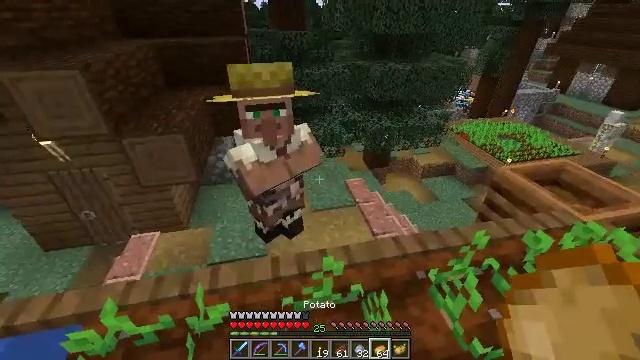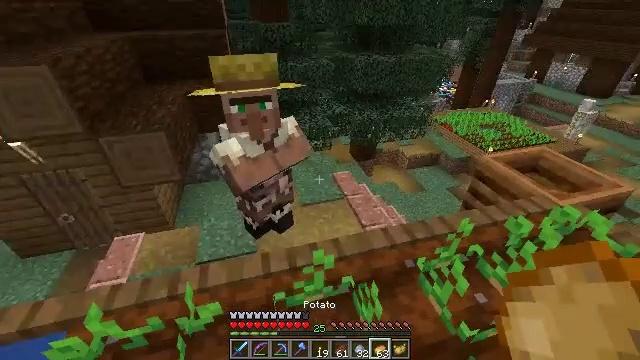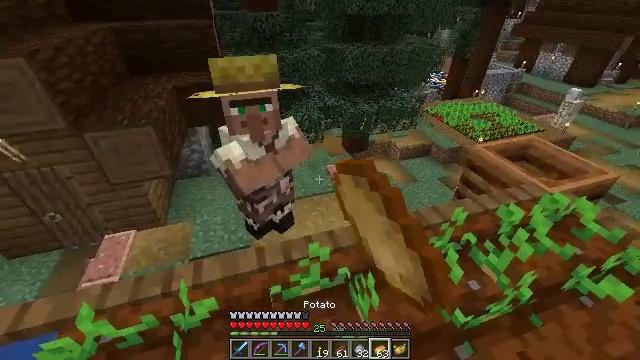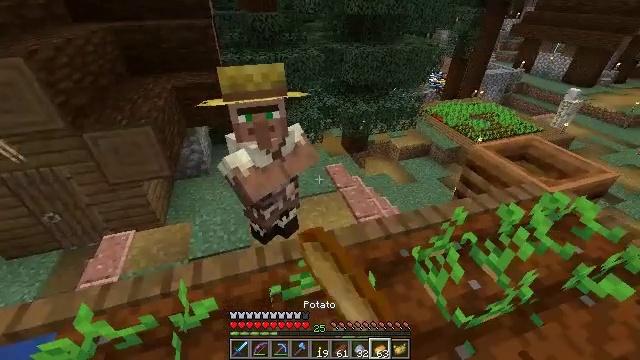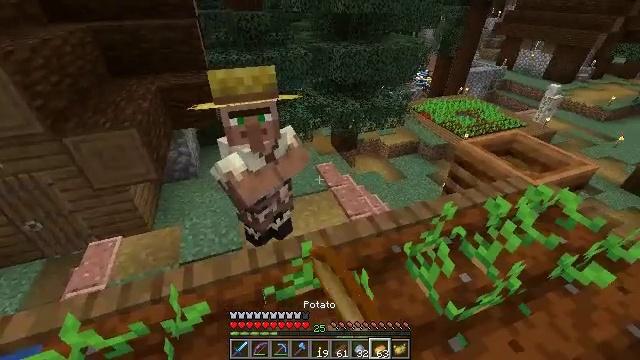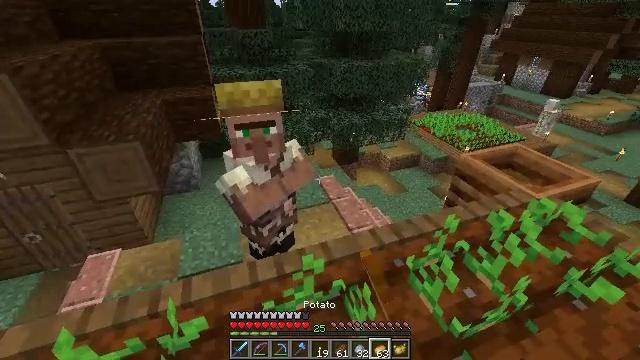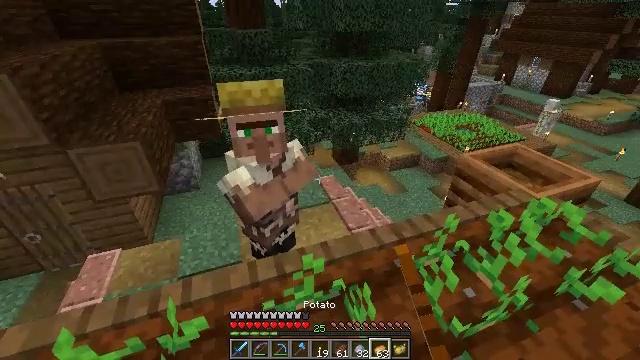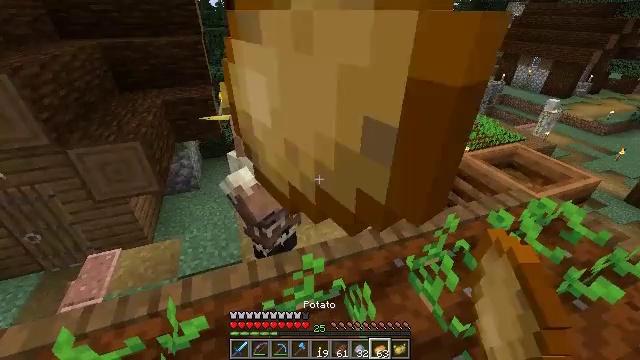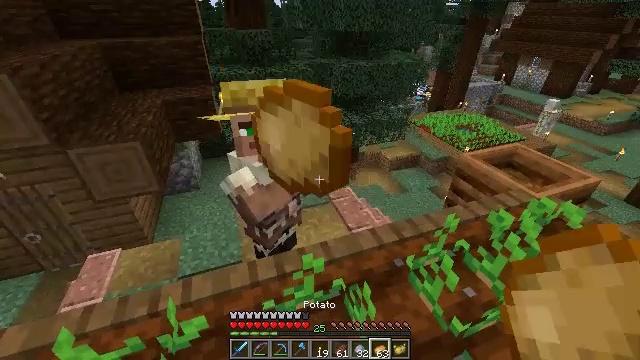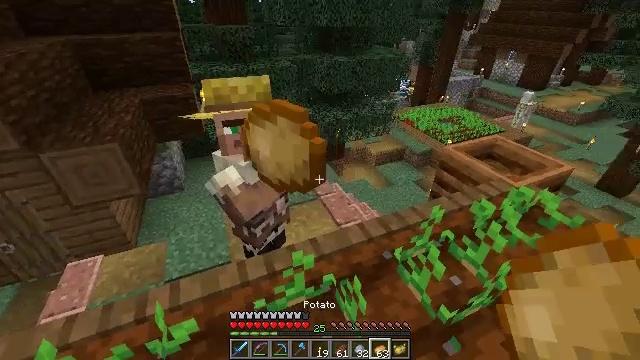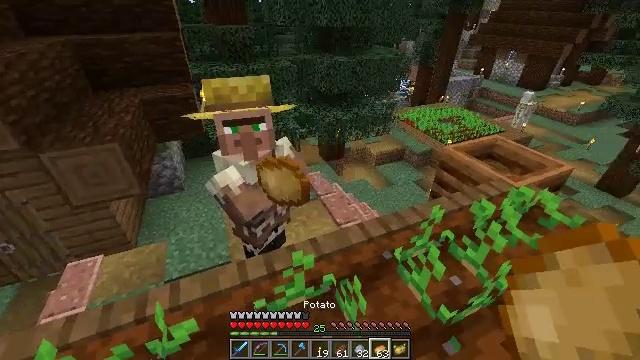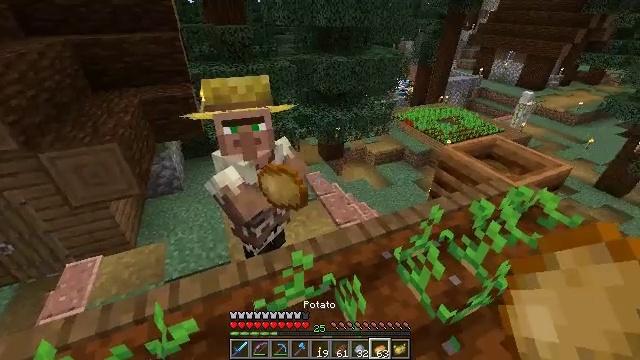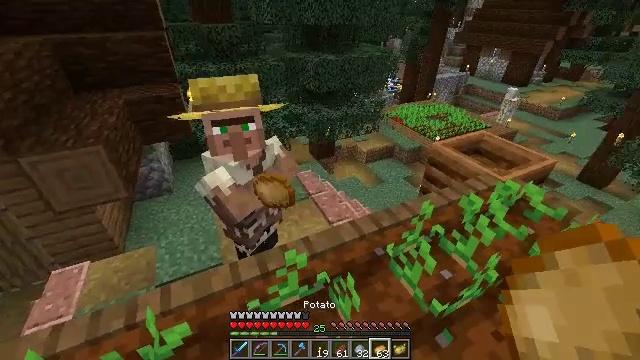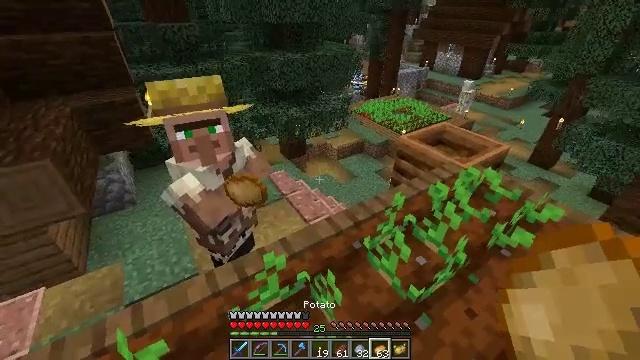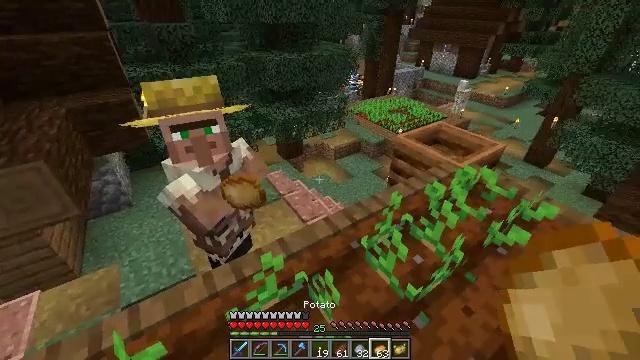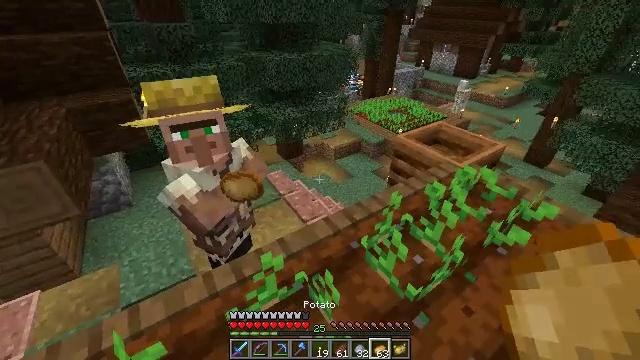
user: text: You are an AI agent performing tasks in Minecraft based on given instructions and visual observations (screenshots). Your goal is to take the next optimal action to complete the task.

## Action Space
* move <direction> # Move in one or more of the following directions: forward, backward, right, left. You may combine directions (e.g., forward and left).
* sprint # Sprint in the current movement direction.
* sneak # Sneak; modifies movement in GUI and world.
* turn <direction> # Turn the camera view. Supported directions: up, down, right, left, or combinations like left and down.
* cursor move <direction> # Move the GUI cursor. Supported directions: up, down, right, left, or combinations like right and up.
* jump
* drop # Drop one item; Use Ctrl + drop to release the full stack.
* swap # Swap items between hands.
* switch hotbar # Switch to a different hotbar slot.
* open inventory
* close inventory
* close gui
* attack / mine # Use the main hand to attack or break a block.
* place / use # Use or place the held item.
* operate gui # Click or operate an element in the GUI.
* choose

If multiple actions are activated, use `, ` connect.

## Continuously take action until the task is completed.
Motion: motion action
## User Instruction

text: Drop a potato.
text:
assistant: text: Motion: turn right and down, drop
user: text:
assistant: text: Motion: turn right and down, drop
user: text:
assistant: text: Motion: drop
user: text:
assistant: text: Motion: turn right, drop
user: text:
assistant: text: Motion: turn up, drop
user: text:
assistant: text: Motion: drop
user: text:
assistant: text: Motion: drop
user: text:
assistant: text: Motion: drop
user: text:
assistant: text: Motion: turn right, drop
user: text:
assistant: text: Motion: drop
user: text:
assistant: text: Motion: drop
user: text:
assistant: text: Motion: turn right, drop
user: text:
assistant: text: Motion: turn right, drop
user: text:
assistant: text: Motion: drop
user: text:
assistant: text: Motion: drop
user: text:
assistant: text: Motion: drop
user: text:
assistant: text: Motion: no_op
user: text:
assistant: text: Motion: no_op
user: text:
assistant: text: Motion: turn left, drop
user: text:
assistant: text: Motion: turn left, drop
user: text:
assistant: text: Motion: drop
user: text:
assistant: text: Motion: drop
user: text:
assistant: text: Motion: drop
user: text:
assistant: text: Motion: no_op
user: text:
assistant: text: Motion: drop
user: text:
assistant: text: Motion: drop
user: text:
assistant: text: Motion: drop
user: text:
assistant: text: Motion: drop
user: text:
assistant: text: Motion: drop
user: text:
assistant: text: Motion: drop